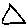
Label: triangle